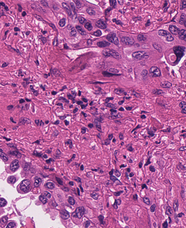
Tumor epithelial tissue: yes
Tumor-associated stroma tissue: yes
Normal tissue: no